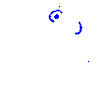
Particle: electron